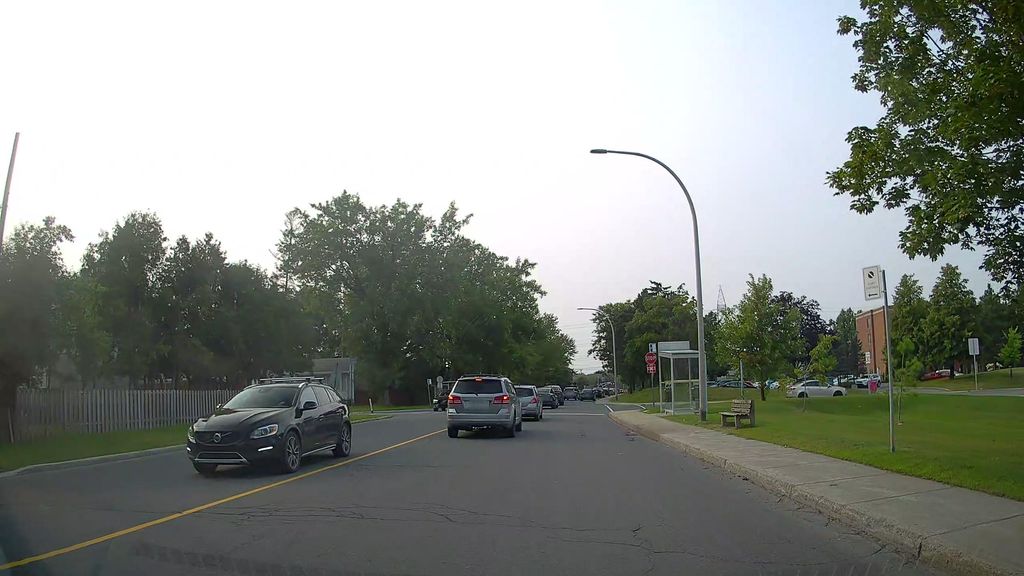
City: montreal